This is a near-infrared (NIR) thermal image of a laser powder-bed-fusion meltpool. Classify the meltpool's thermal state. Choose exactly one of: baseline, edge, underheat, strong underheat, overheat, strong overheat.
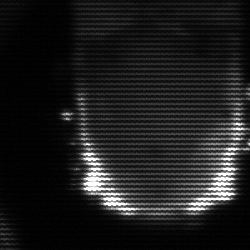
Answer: strong underheat